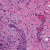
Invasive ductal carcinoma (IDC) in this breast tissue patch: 1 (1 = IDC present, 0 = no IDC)